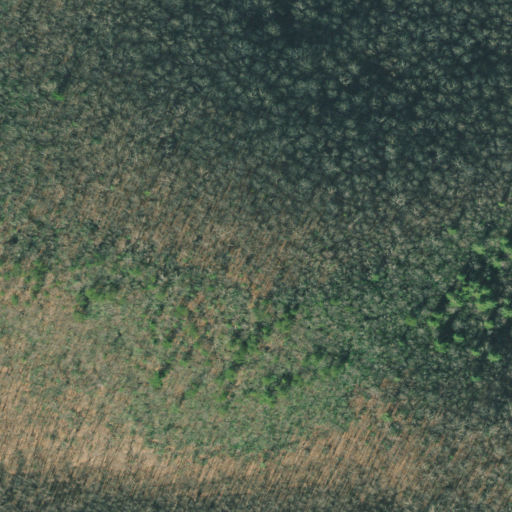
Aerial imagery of mountain in Georgia named Big Grassy Knob containing deciduous forest, mixed forest, open development, and evergreen forest